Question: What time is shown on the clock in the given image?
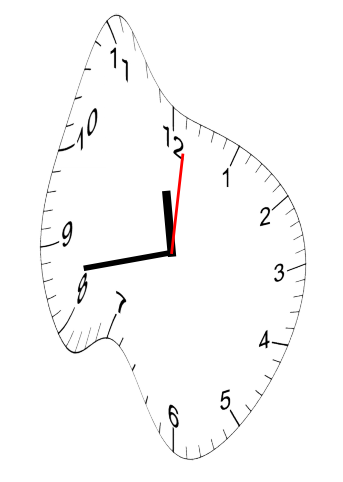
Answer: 11:43:01